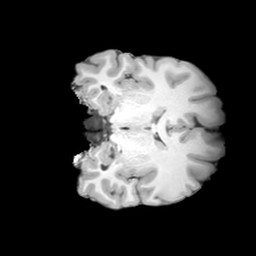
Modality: T1w
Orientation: coronal
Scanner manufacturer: siemens
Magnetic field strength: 3 T
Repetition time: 2 s
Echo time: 0.0024 s